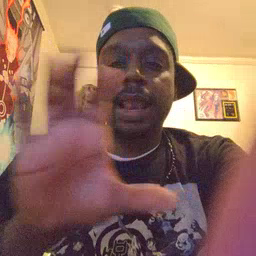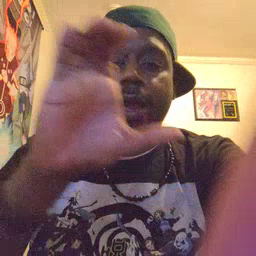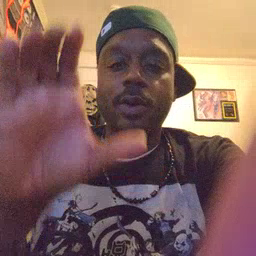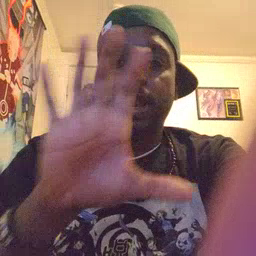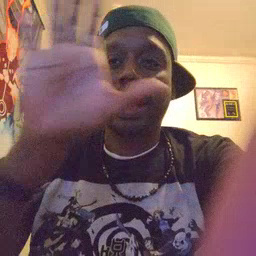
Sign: cloud